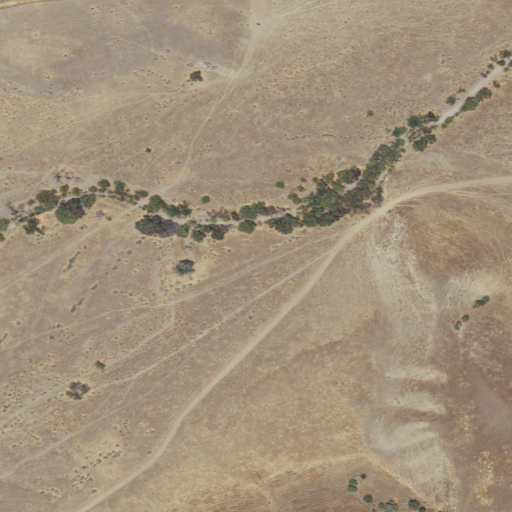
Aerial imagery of valley in California named Alcalde Canyon containing grassland, open development, shrub, and low intensity development